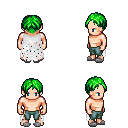
a pixel art fantasy rpg character, male body template, human, light skin, white tattered cape, teal pants, green parted hairstyle, white slippers, four views (front, back, left, right), 2x2 character sprite sheet, small pixel art, hard edges, no anti-aliasing